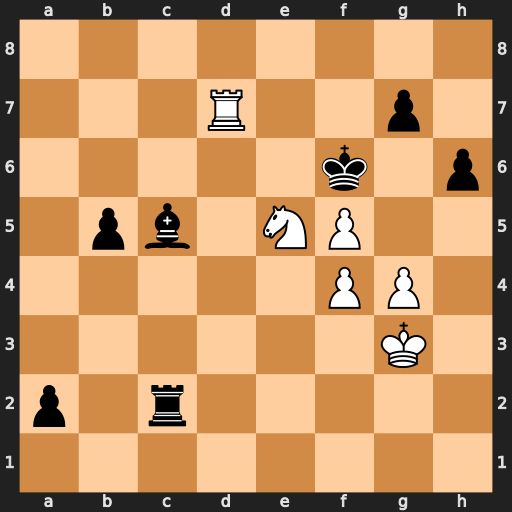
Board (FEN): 8/3R2p1/5k1p/1pb1NP2/5PP1/6K1/p1r5/8
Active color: w
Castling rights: -
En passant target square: -
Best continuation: Rf7#